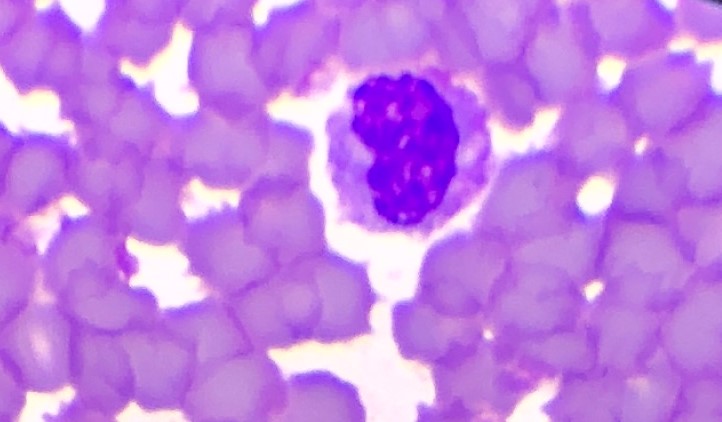
White blood cell type: Monocyte